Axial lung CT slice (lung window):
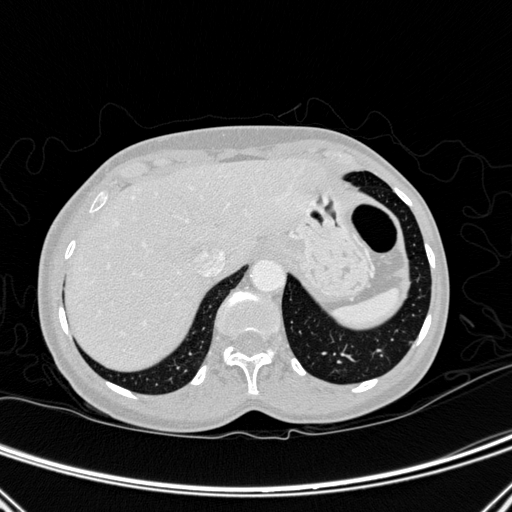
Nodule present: yes
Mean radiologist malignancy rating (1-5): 1